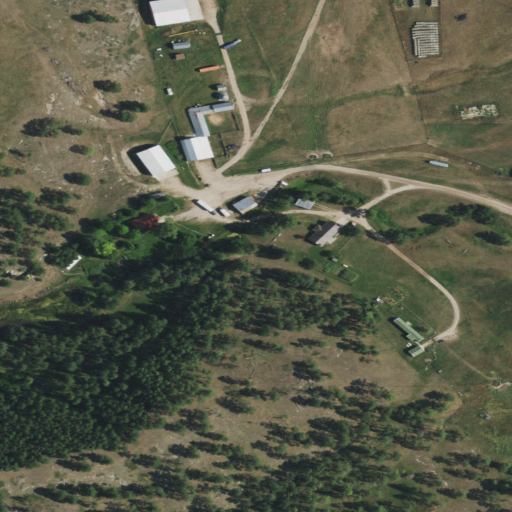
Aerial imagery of valley in South Dakota named Tilford Gulch containing grassland, evergreen forest, shrub, open development, medium intensity development, and low intensity development